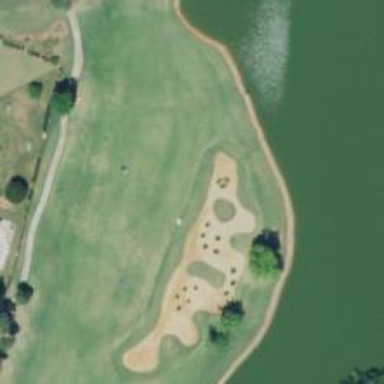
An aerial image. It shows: Sand bunker on golf course.